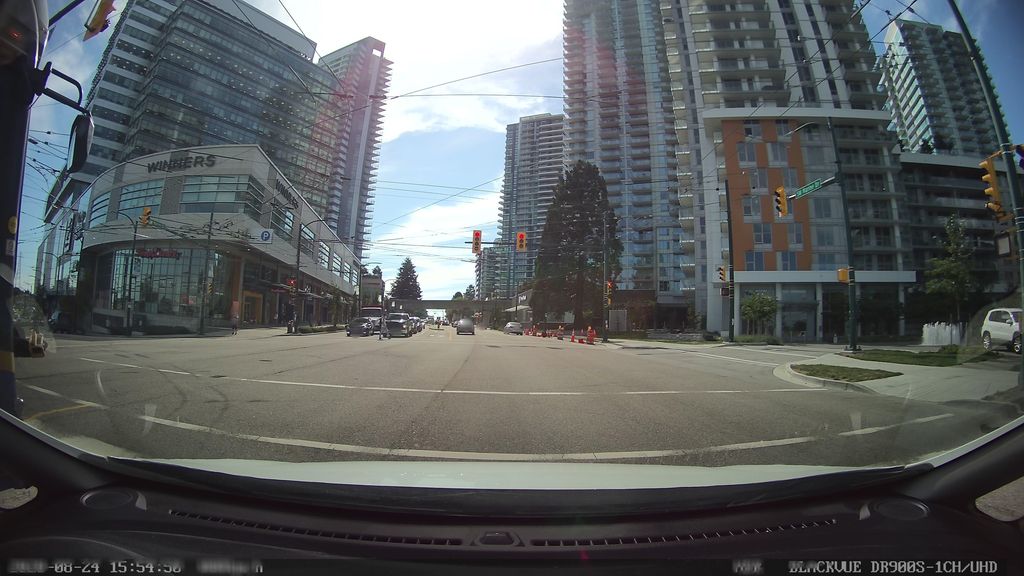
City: vancouver